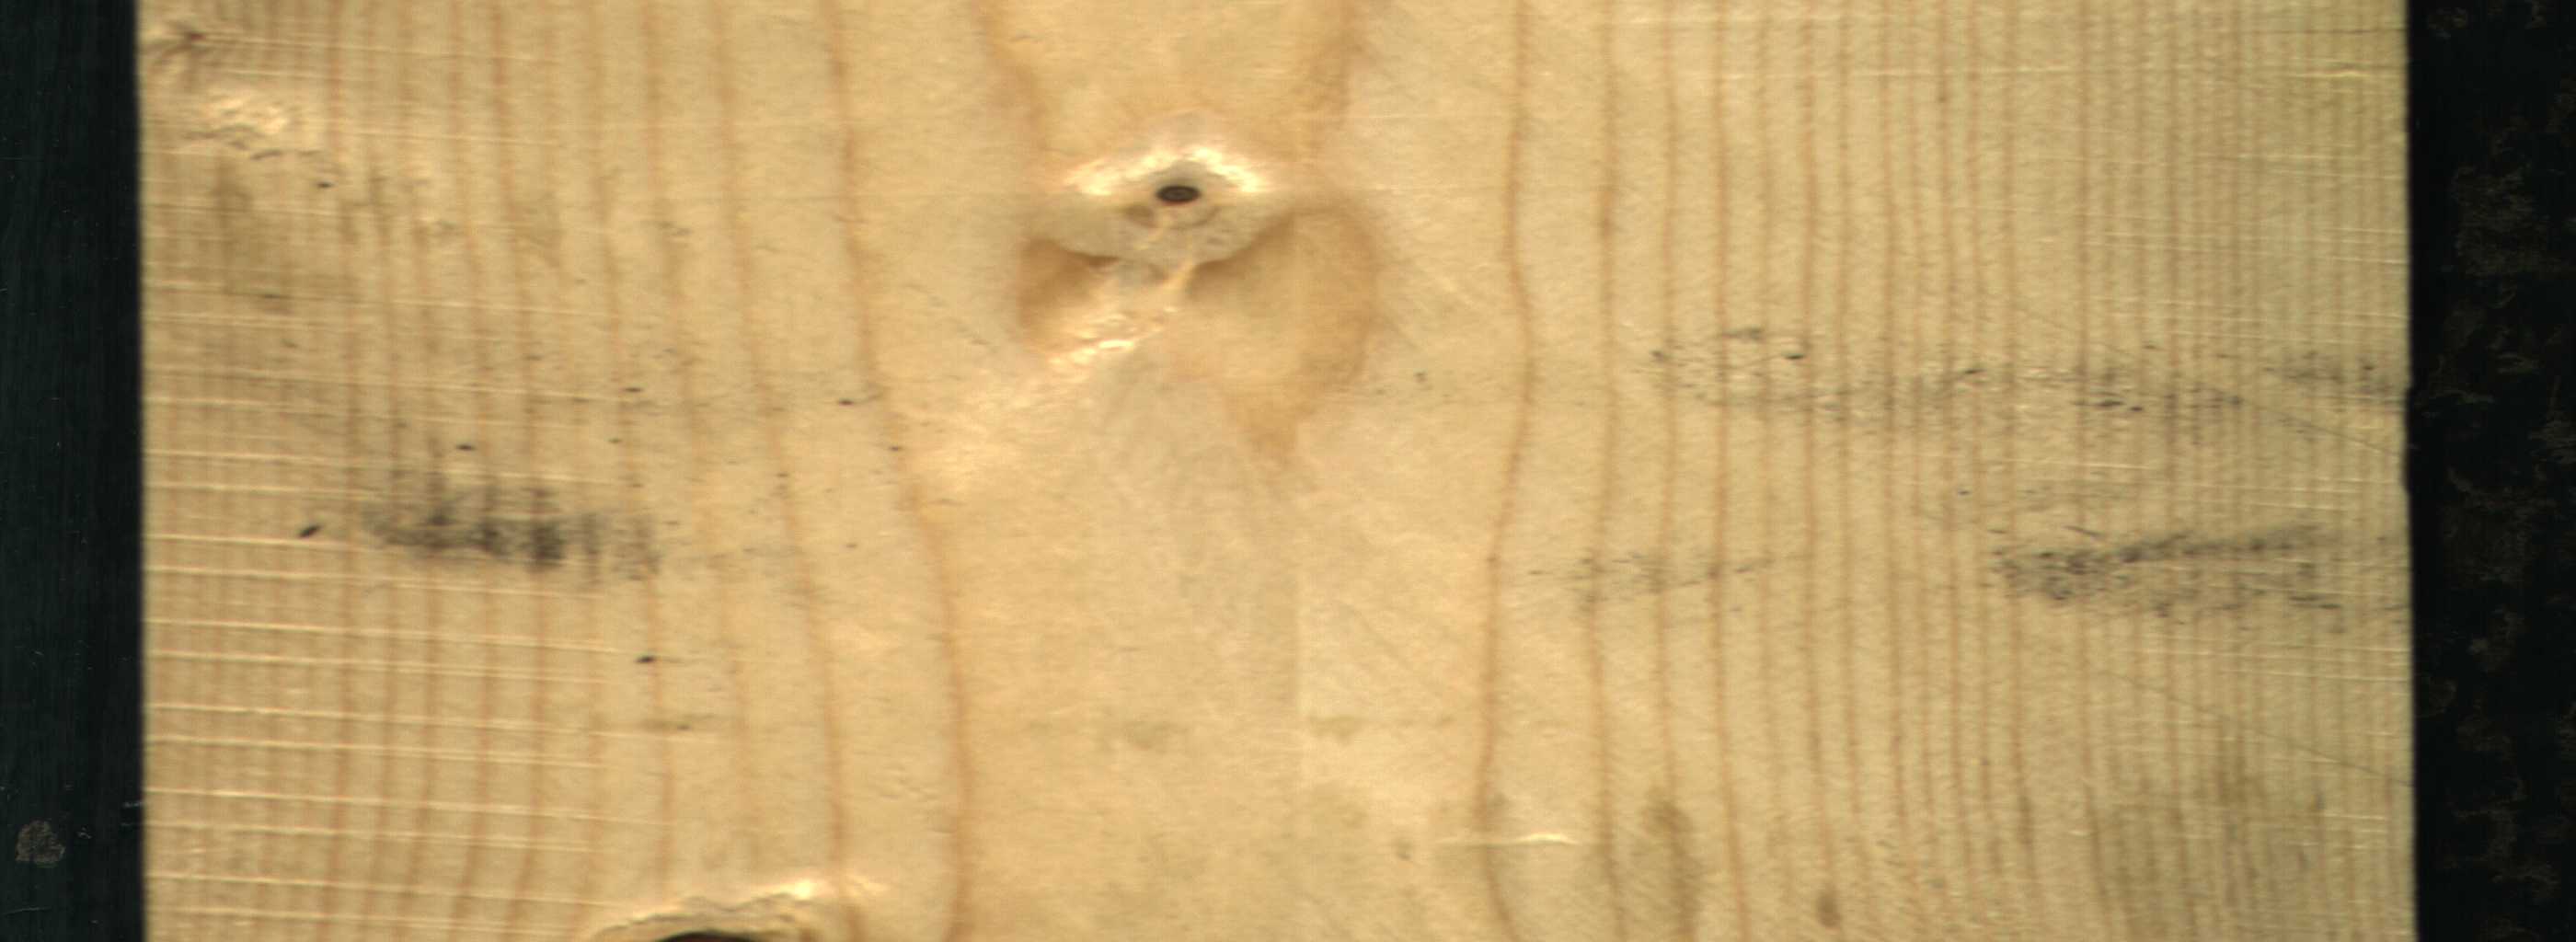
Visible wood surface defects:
Live_Knot
Live_Knot